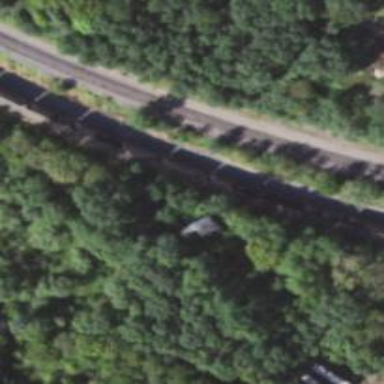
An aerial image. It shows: Railway siding with rails.